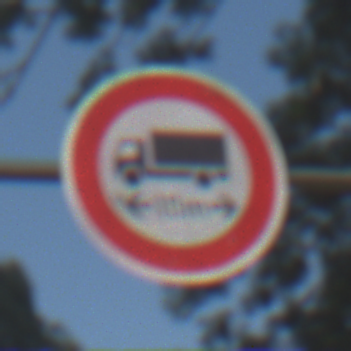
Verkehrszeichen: TatsaechlicheLaenge
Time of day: Midday
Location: Outdoor (Suburban)
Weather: Clear
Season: NotSpecified
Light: Natural